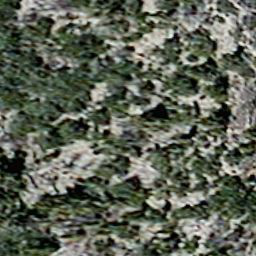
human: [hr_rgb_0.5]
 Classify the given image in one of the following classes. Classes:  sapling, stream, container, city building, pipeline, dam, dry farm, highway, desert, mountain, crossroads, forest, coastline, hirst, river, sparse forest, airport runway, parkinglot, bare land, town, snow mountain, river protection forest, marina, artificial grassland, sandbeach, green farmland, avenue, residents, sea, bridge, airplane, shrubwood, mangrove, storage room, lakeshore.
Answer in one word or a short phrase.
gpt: sparse forest